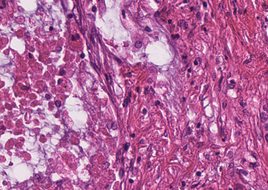
Tumor epithelial tissue: no
Tumor-associated stroma tissue: yes
Normal tissue: no